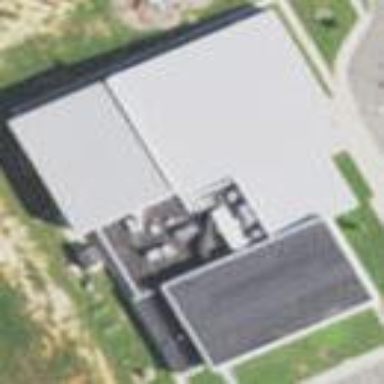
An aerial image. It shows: Sports center building.